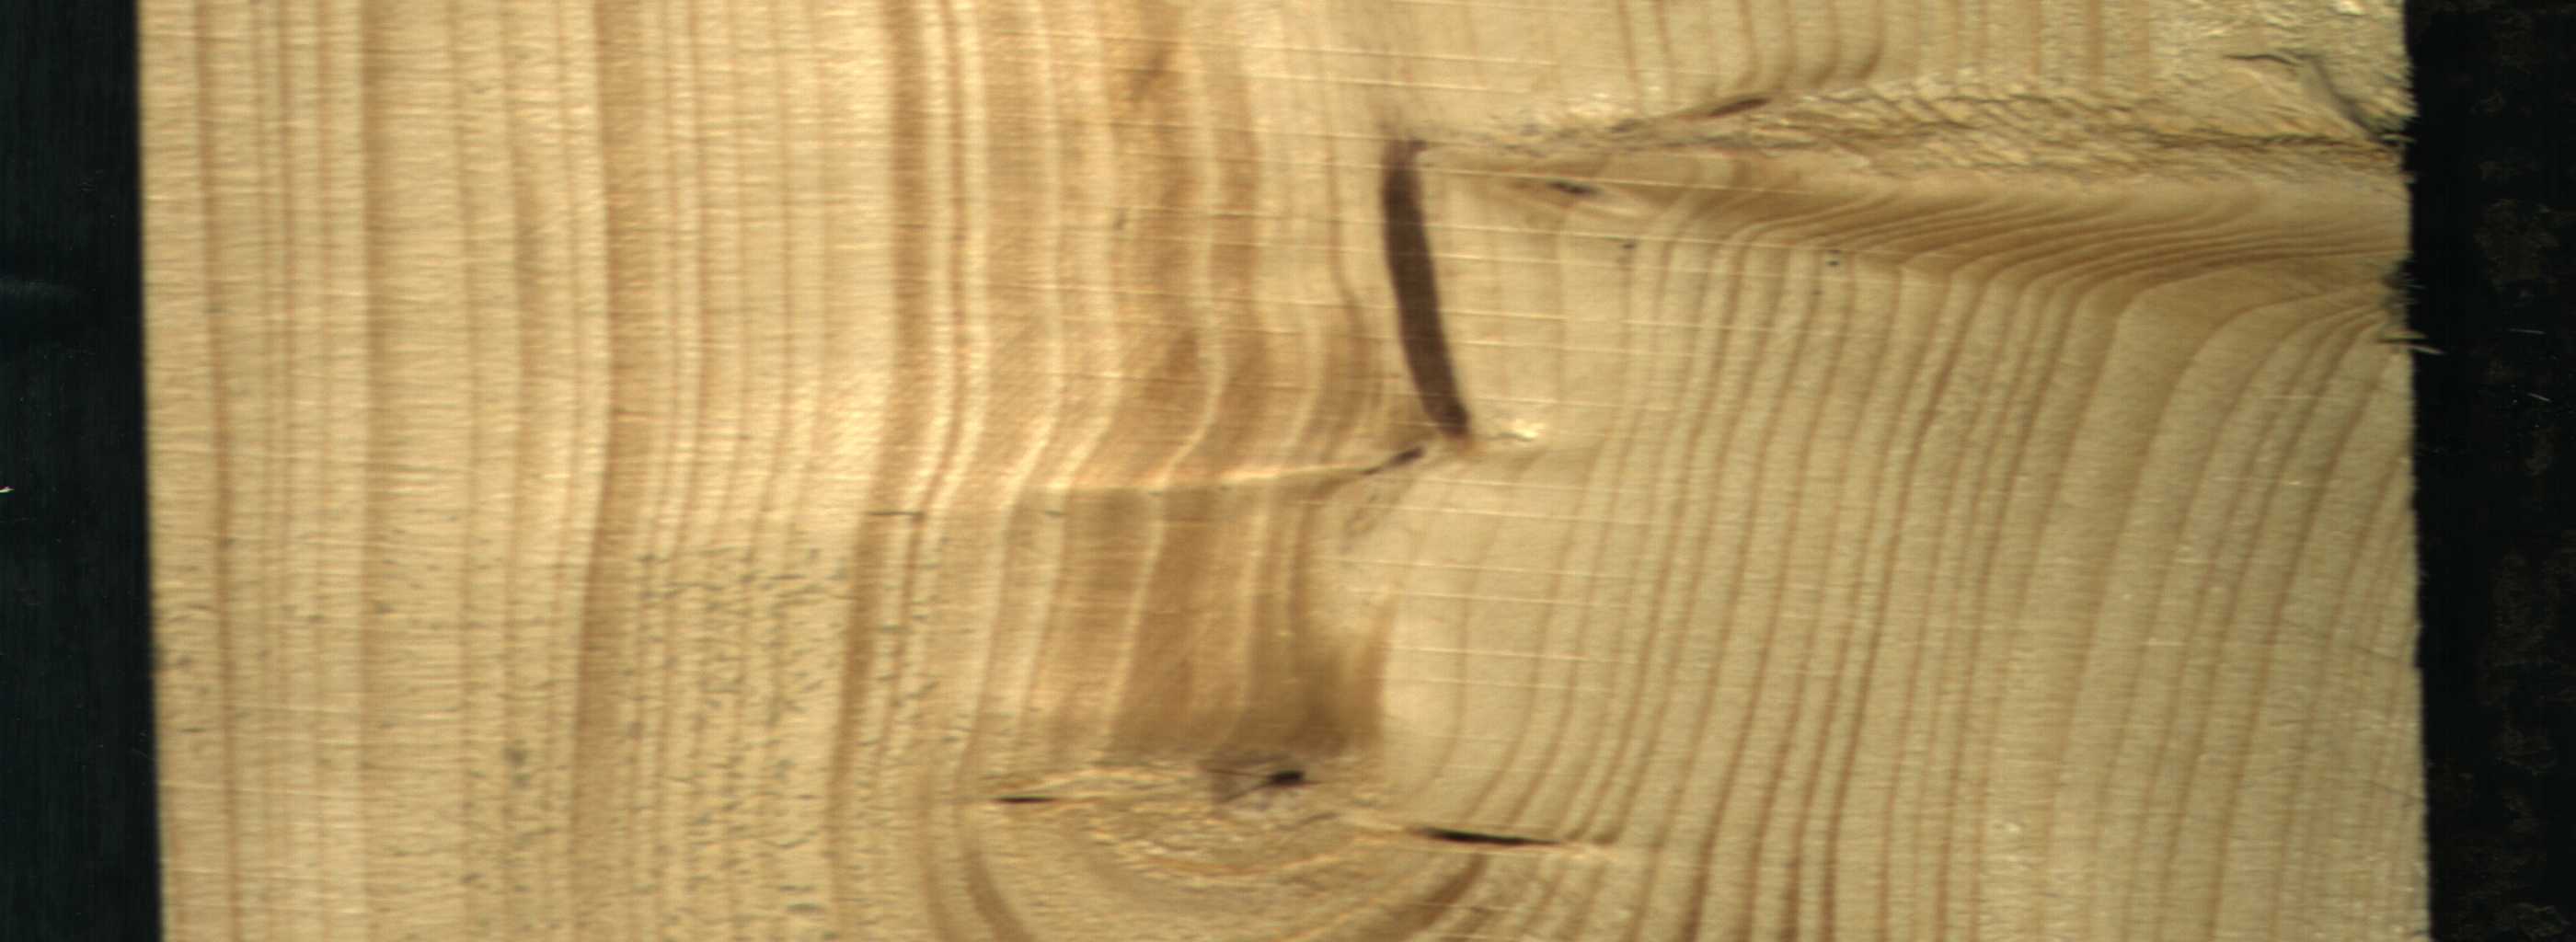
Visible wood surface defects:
Quartzity
Dead_Knot
Dead_Knot